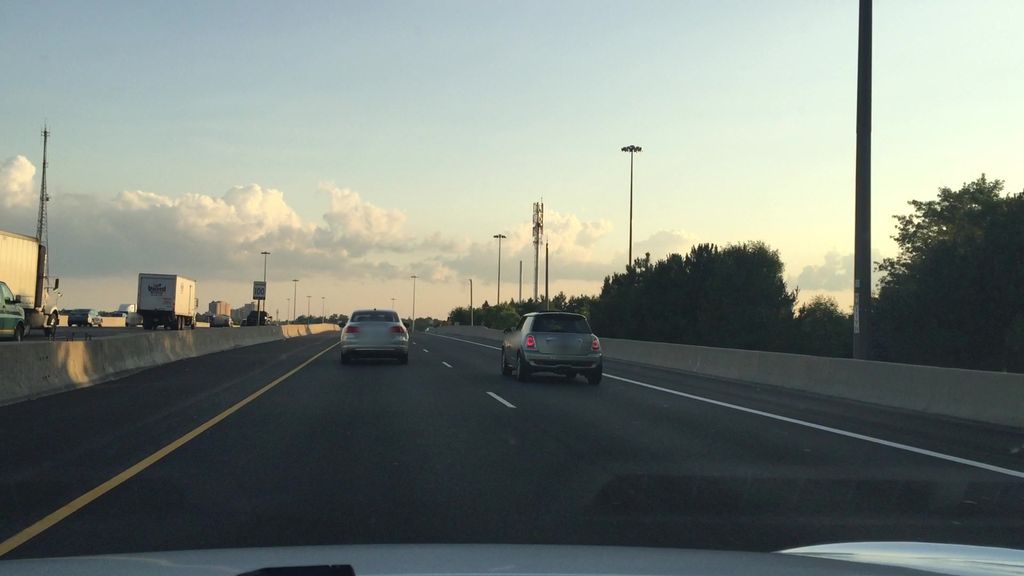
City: toronto